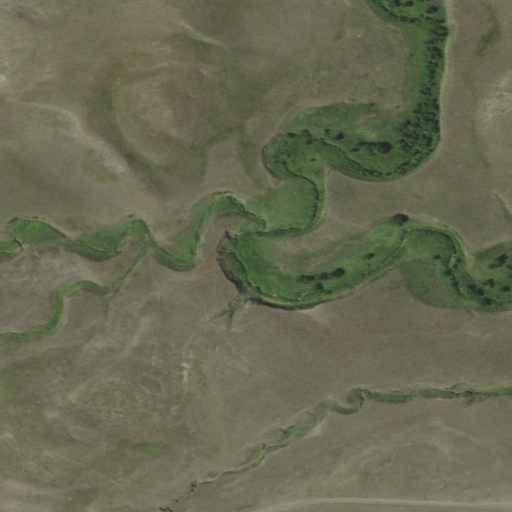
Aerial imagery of valley in South Dakota named Olson Draw containing grassland and shrub